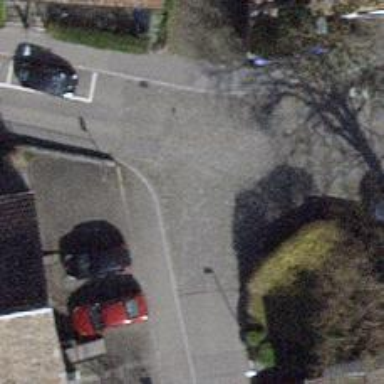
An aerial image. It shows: Residential road with sett surface.